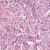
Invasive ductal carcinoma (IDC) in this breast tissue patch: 1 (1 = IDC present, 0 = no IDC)